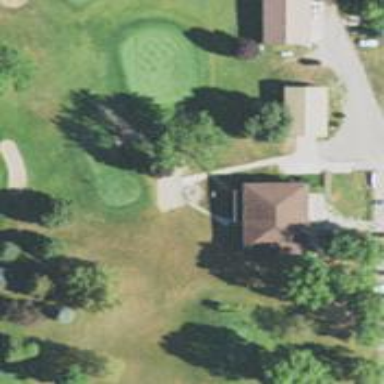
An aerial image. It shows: Pathway for golfing.